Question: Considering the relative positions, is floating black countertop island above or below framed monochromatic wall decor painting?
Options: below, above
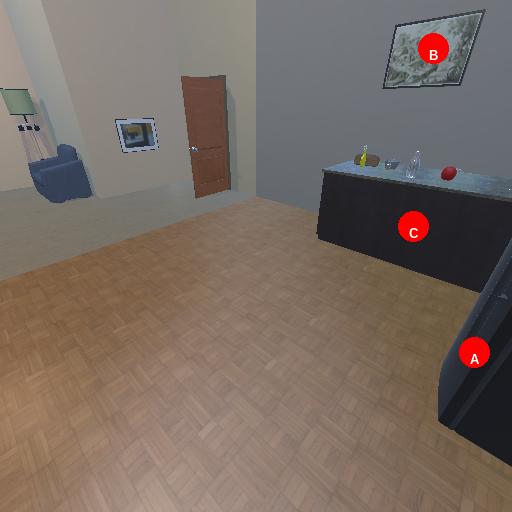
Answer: below